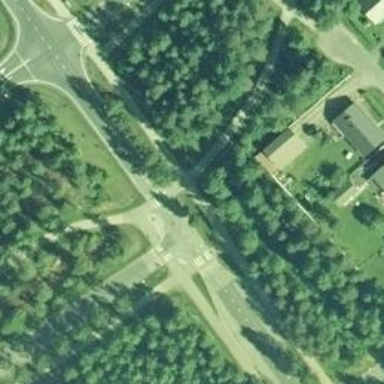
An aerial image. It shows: Marked crossing on the road.